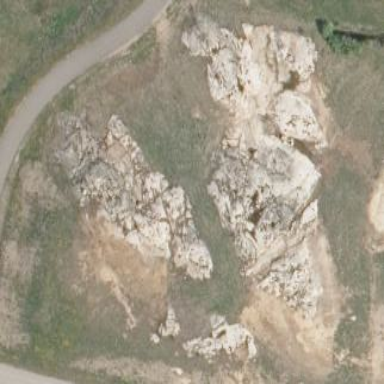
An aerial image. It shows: Landscape dominated by bare rock.